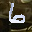
Label: 6